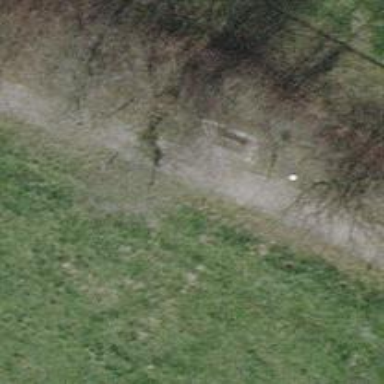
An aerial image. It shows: Bench for seating.